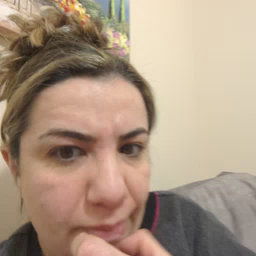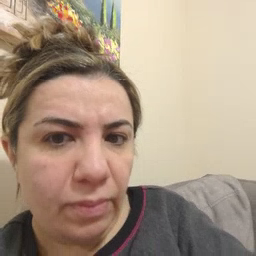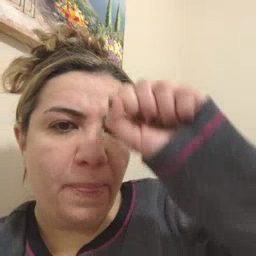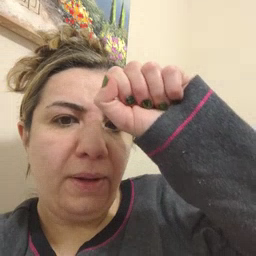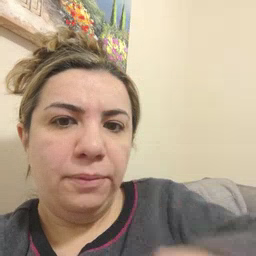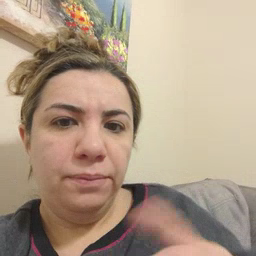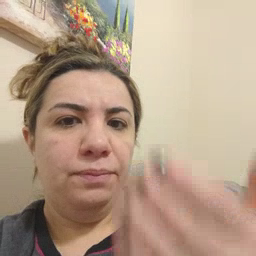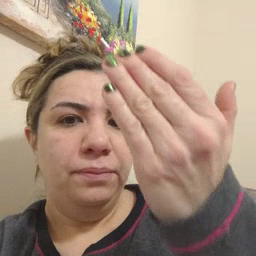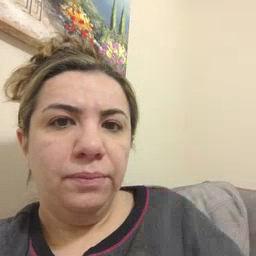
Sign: mitten